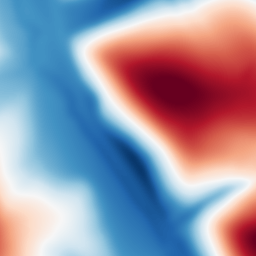
Category: multiscale
Decomposition family: dog
Decomposition parameters: sigma_low: 5
sigma_high: 100
Upsampling method: cubic_mitchell
Upsampling parameters: scale: 2
Upsampling scale: 2